Question:
I understand that the cursor first make a 90 degree turn to the left, then goes backward 100, and that where the recursion begins.
However, base on the order of the code in the tree function, the cursor will go forward 75, turn right 20 degree, then the recursion occur again and forward 75-15. This will happen 5 times with the last one only forward 10. Then the cursor will make the backward 10, then turn to the left for 40 degree, and so on.
This is where I got confused.
'''
def tree(branchLen,t)
if (branchLen>5):
t.forward(branchLen)
t.right(20)
tree(branchLen-15,t)
t.left(40)
tree(branchLen-15,t)
t.right(20)
t.backward(branchLen)
def main():
t = turtle.Turtle()
myWin = turtle.Screen()
t.left(90)
t.up()
t.backward(100)
t.down()
t.color("green")
tree(75,t)
myWin.exitonclick()
'''
the program seems to jump into the last line of code then the middle one, then move forward 10, and so on, i just could not figure out how to follow the codes for the action they make. I undestand the graoh with one recursion, but this one really gives me headache.
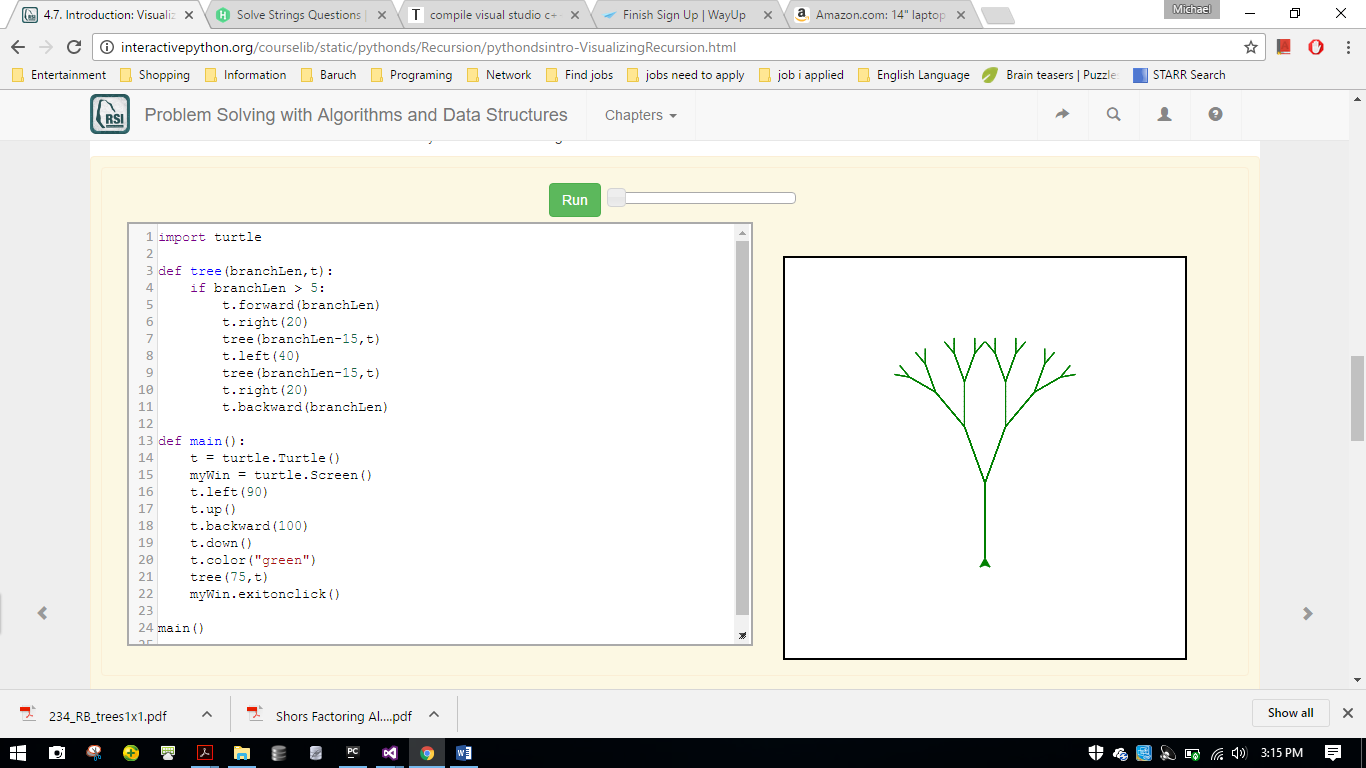
Answer: The key to get a successful recursive drawing with the Turtle is to leave the little turtle just at the same place where you found it. That way, you can call several functions one after the other and they will fit seamlessly.
In your specific code:
t.forward(branchLen)
It draws the branch.
'''
t.right(20)
'''
It rotates to the right to prepare for the first sub-branch.
'''
tree(branchLen-15,t)
'''
Draws a smaller sub-branch. Remember that upon returning from this sub-branch the turtle will be at the same place.
'''
t.left(40)
'''
It rolls back the previous turn (20) and rotates to the left (+20) to prepare for the second sub-branch.
'''
tree(branchLen-15,t)
'''
Draws the second sub-branch.
'''
t.right(20)
t.backward(branchLen)
'''
And these two lines are the key. The first one undoes the rotation so that the turtle is looking forward. The second line moves back to the starting point.